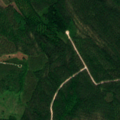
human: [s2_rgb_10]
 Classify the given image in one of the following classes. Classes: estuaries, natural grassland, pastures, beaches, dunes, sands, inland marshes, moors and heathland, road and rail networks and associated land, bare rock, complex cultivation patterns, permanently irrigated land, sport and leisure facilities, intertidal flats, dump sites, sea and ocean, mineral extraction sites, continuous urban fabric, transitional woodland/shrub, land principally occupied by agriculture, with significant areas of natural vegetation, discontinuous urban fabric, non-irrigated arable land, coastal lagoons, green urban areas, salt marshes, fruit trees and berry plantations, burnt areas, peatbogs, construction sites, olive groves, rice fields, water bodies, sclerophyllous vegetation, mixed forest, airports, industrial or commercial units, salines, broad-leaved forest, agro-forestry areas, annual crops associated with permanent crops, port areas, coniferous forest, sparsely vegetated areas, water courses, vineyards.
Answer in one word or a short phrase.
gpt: coniferous forest, mixed forest, transitional woodland/shrub